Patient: sex M, age 68
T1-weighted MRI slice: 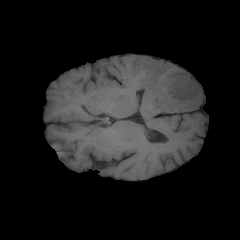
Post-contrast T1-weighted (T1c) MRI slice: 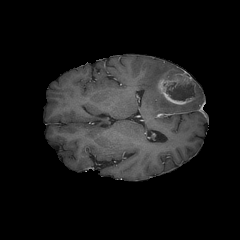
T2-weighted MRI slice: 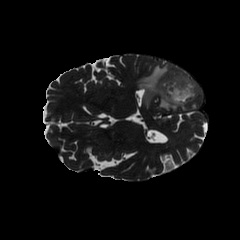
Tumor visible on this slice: yes
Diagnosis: Glioblastoma, IDH-wildtype
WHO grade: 4